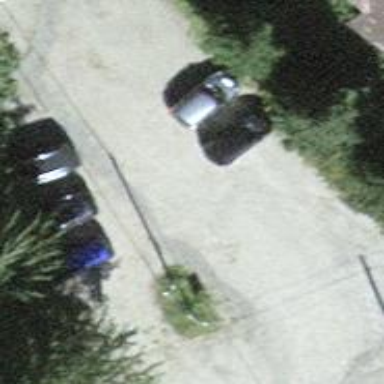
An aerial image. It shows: Parking area with fine gravel surface.